Aerial crown-view tile of a tropical tree (Barro Colorado Island, Panama), acquired 20240813:
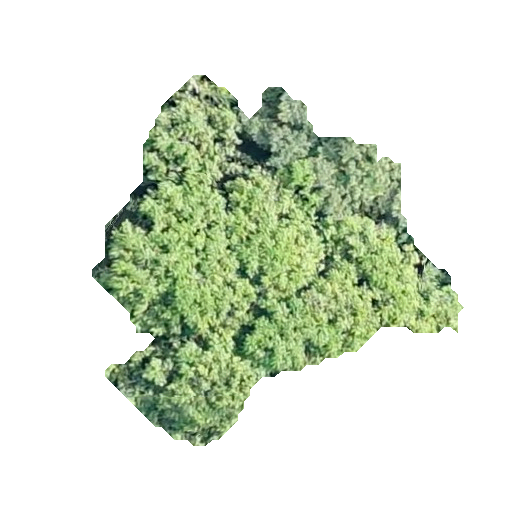
Species: Protium stevensonii
GBIF accepted scientific name: Tetragastris panamensis
Crown area: 119.524 m²